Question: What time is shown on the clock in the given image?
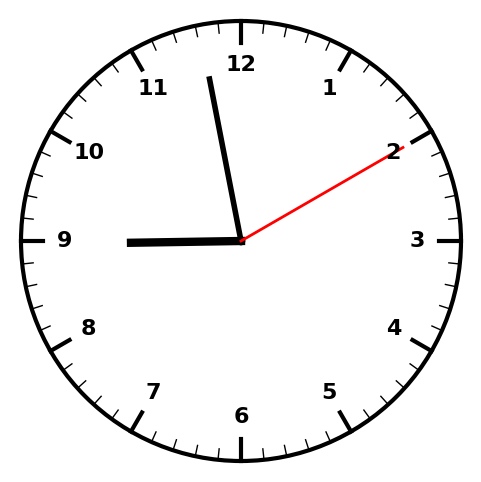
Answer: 08:58:10